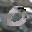
Label: 0